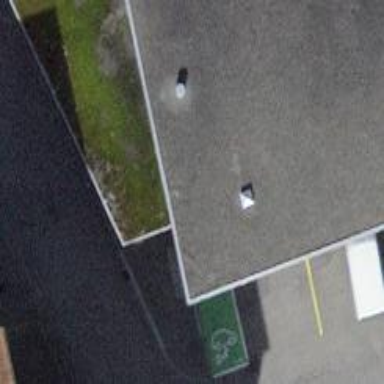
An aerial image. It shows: Charging station.